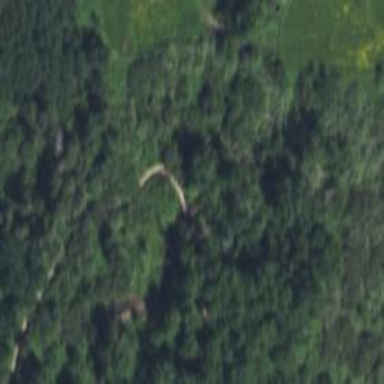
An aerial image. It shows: Path leading to bridge.